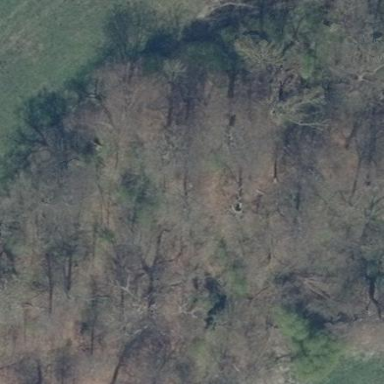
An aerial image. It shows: Forest area.